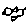
Label: bird